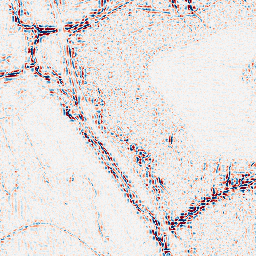
Category: wavelet
Decomposition family: wavelet_biorthogonal
Decomposition parameters: wavelet: bior5.5
level: 2
Upsampling method: regularized
Upsampling parameters: scale: 4
lambda_reg: 0.01
Upsampling scale: 4